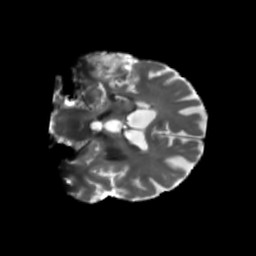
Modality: T2w
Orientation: coronal
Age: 74
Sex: male
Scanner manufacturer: siemens
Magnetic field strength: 3 T
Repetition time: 5.25 s
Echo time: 0.08 s